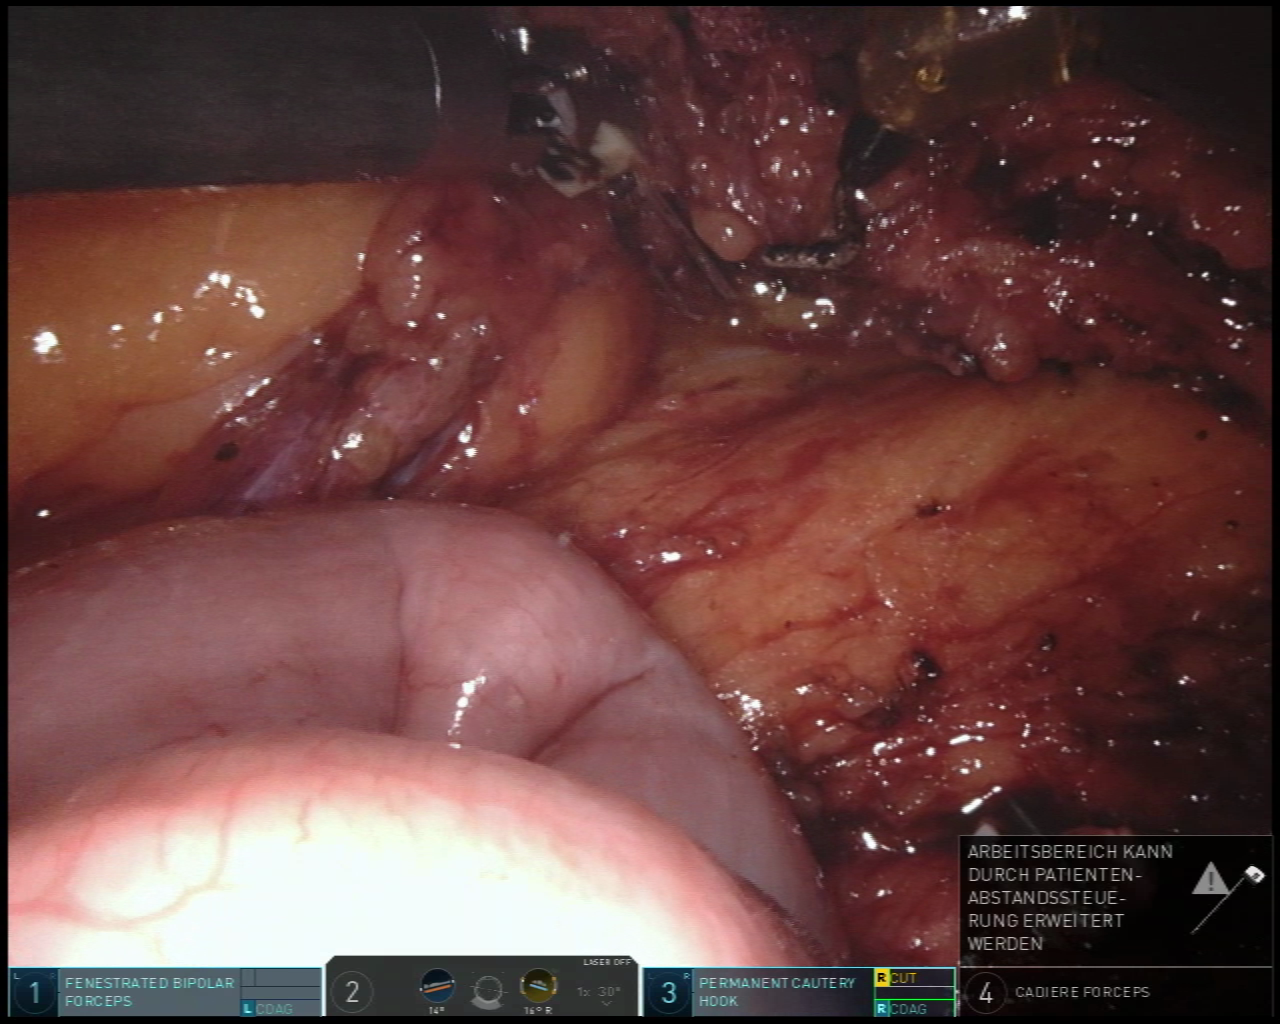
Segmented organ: intestinal_veins
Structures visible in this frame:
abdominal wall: no
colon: no
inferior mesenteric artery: no
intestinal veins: yes
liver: no
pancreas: no
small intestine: yes
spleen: no
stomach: no
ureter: no
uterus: no
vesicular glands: no